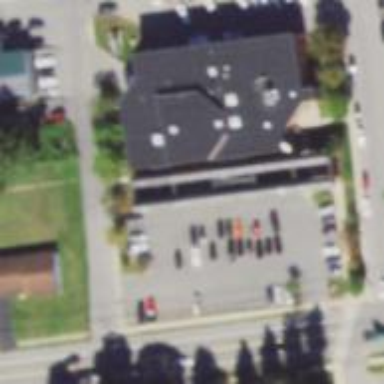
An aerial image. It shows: Government office.